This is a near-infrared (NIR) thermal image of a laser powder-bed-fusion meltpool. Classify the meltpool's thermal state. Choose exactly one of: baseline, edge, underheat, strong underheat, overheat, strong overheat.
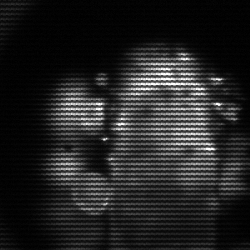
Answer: strong underheat